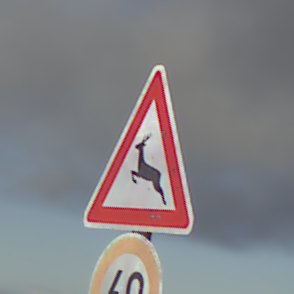
Verkehrszeichen: WildwechselRechts
Zusatzzeichen unten: Geschwindigkeit60
Umgebung: Outdoor, Nature
Tageszeit: SunriseSunset
Wetter: PartlyCloudy
Licht: Natural
Jahreszeit: NotSpecified
Kontrast: HighContrast